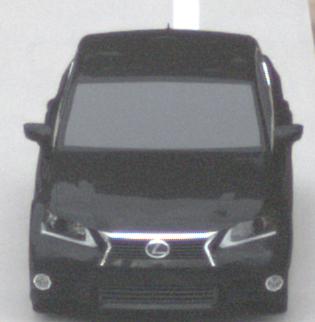
Make: Lexus
Model: GS 250
Detailed model: GS (L10)
Model produced from: 2012/06
Model produced until: 2013/12
Doors: 4
Color: black
Road condition: wet road
Daytime: morning or afternoon
Contrast: low contrast